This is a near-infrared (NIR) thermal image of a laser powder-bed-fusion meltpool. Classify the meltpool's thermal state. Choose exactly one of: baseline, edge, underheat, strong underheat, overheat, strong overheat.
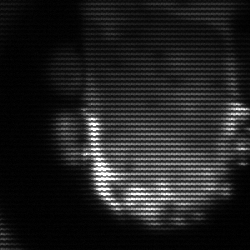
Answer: baseline